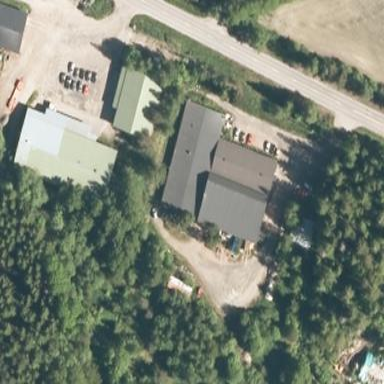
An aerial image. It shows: Industrial building.